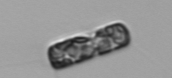
Label: Thalassiosira